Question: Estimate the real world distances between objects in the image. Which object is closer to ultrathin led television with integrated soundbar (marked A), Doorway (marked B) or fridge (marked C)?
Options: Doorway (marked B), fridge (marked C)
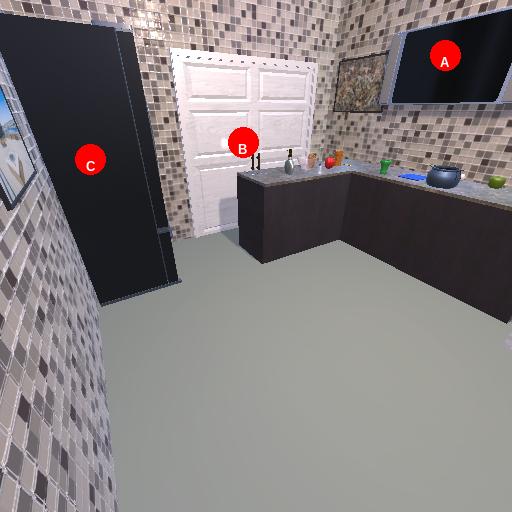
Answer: Doorway (marked B)